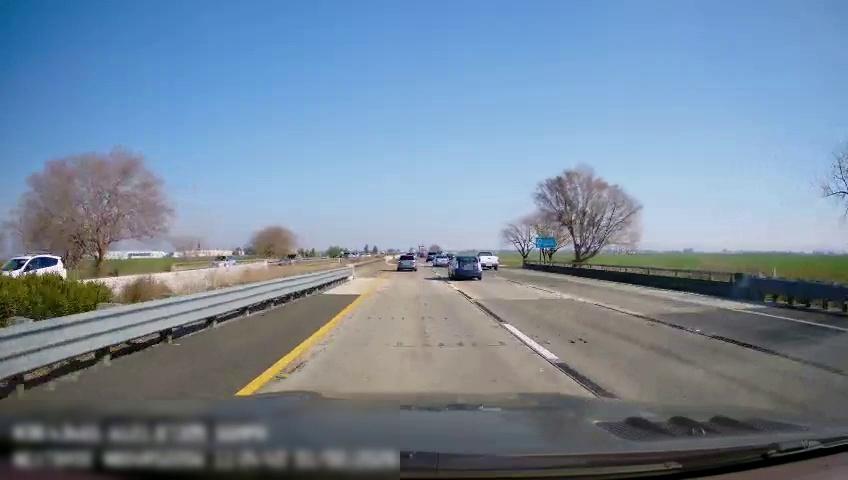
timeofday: Day
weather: Sunny
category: Drivable Space
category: Vehicles | Car
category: Vehicles | SUV
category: Vehicles | Truck
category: Vehicles | Car
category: Vehicles | Car
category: Vehicles | SUV
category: Lanes | Current Lane
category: Lanes | Current Lane
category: Lanes | Alternate Lane
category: Lanes | Alternate Lane
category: Traffic | Signs